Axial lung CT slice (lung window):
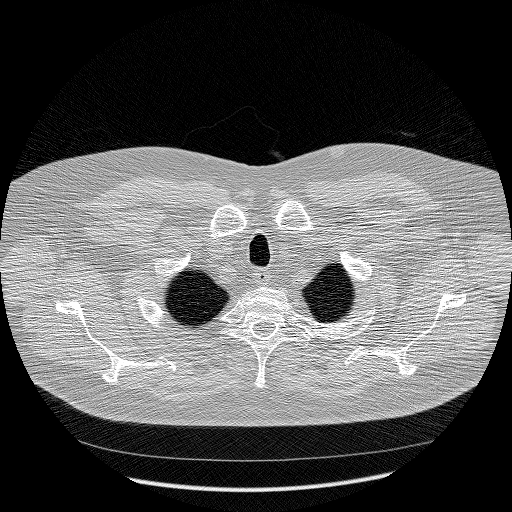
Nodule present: no